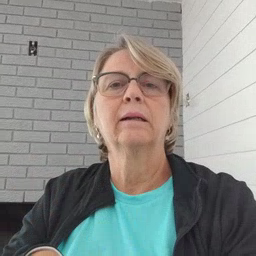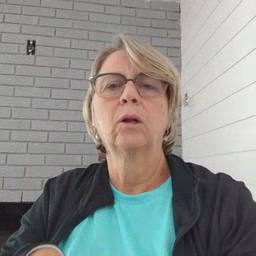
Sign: sad